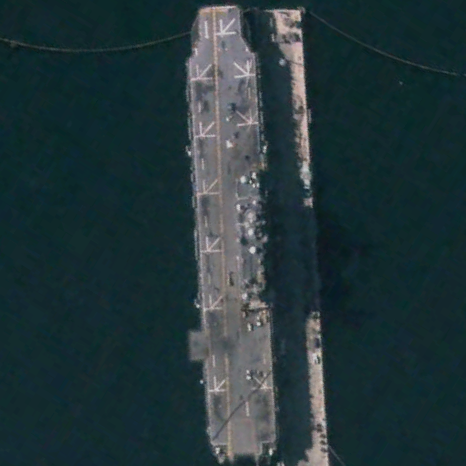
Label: assault